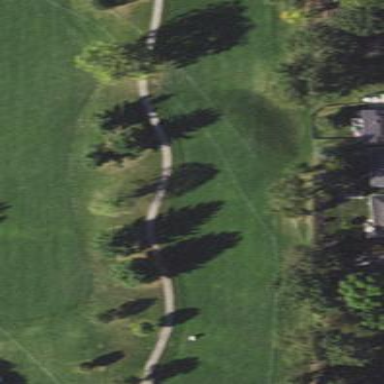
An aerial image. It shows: Golf fairway with grass surface.